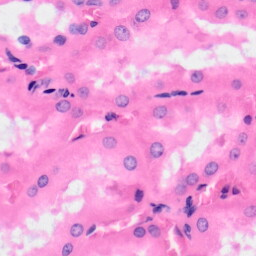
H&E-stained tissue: Kidney